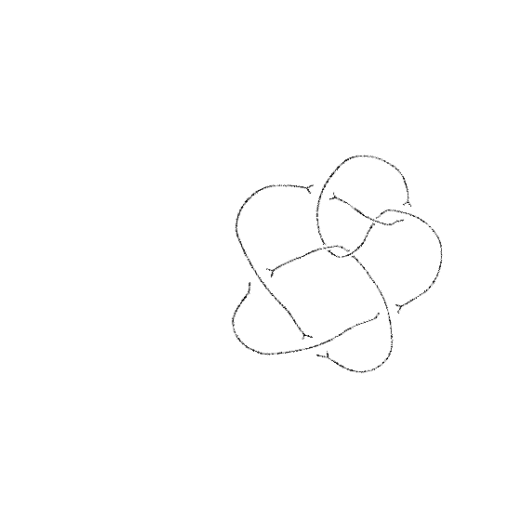
Crossing number: 8